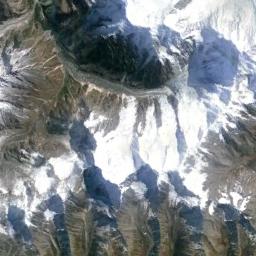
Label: snowberg